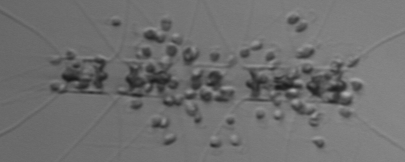
Label: Chaetoceros_didymus_TAG_external_flagellate